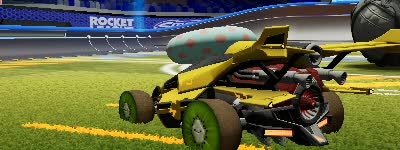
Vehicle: aftershock